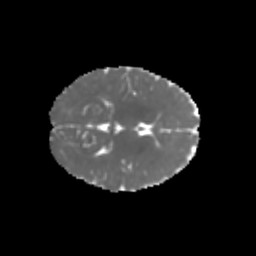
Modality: MD
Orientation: axial
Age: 6
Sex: male
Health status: healthy